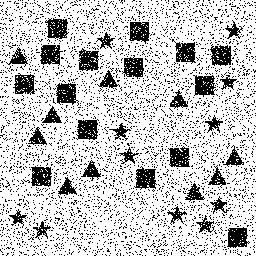
Squares: 15
Triangles: 10
Stars: 11
Total shapes: 36